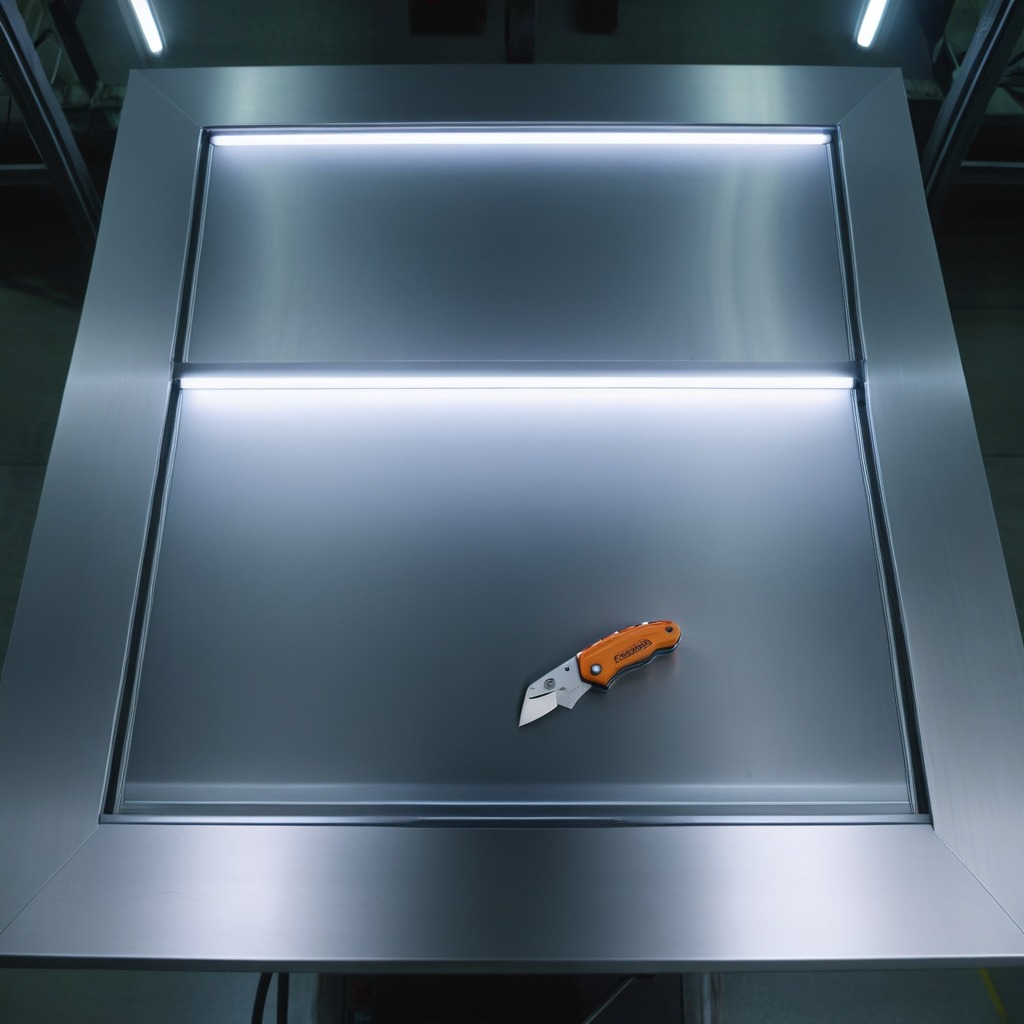
A utility knife is lying on a metal table in a machine shop under fluorescent lights.